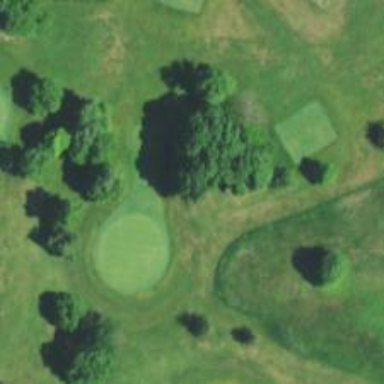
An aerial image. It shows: Golf hole.